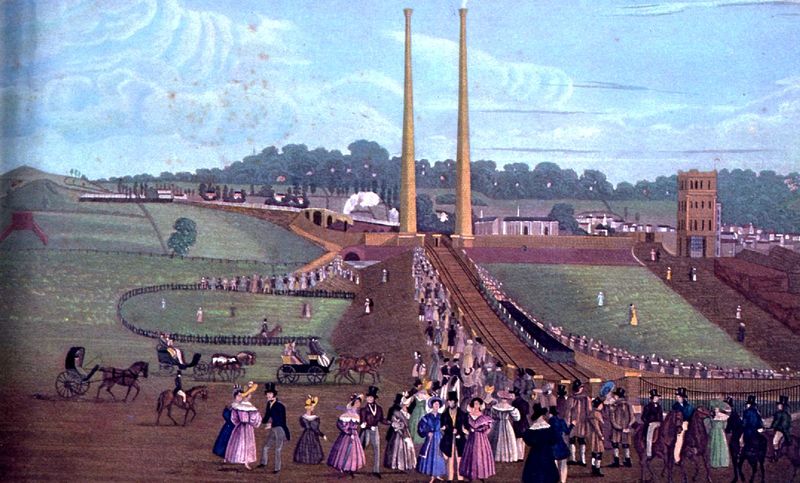
Titel: The London and Birmingham Railway von A. F. Edington
Schlagwörter: blau, gemälde, himmel, wolken, bäume, frauen, grün, landschaft, menschen, stadt, kleid, männer, straße, gebäude, gras, park, tiere, weg, wiese, zaun, malerei, menge, versammlung, öl, feld, häuser, rauch, personen, rosa, wald, kamin, kamine, pferd, pferde, reiter, schornstein, turm, reiten, röcke, acker, zug, dorf, schornsteine, einspänner, fabrik, kutsche, kutschen, industrie, gerade, rennen, menschenmenge, ausstellung, industrialisierung, eisenbahn, landwirtschaft, gleise, schienen, ereignis, veranstaltung, mohamed, turnier, schonrsteine, 19. jahrhundert, sportanlage